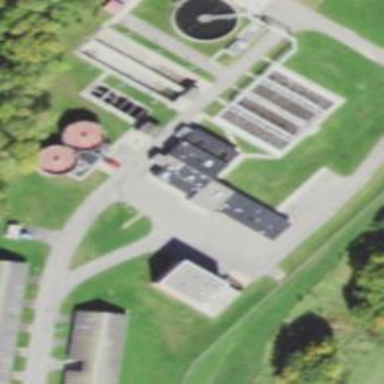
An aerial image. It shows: View of wastewater plant.